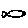
Label: fish